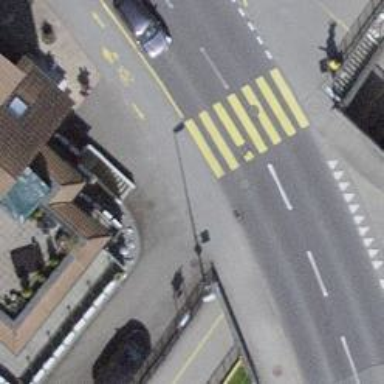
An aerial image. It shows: Kerb serving as barrier.